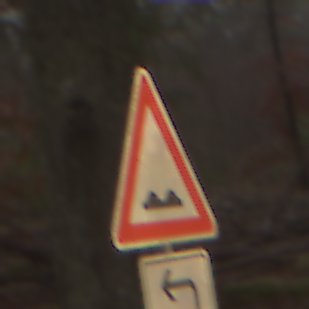
Verkehrszeichen: UnebeneFahrbahn
Zusatzzeichen unten: RichtungsangabeDurchPfeile2
Umgebung: Outdoor, Nature
Tageszeit: Midday
Wetter: Overcast
Licht: Natural
Jahreszeit: Autumn
Kontrast: LowContrast